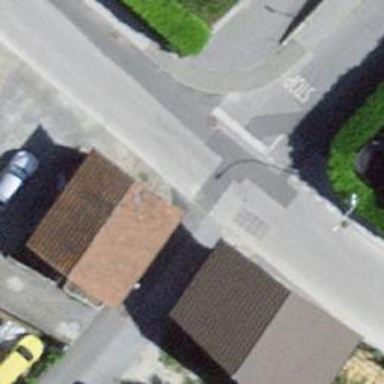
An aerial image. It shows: Zebra crossing on the road.